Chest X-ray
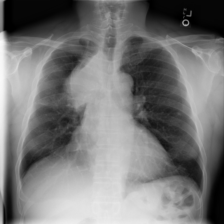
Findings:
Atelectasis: negative
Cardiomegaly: negative
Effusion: negative
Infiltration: negative
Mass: positive
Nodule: negative
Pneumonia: negative
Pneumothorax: negative
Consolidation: negative
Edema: negative
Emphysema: negative
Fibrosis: negative
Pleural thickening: negative
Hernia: negative